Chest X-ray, AP view. Patient: 22 years old, sex M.
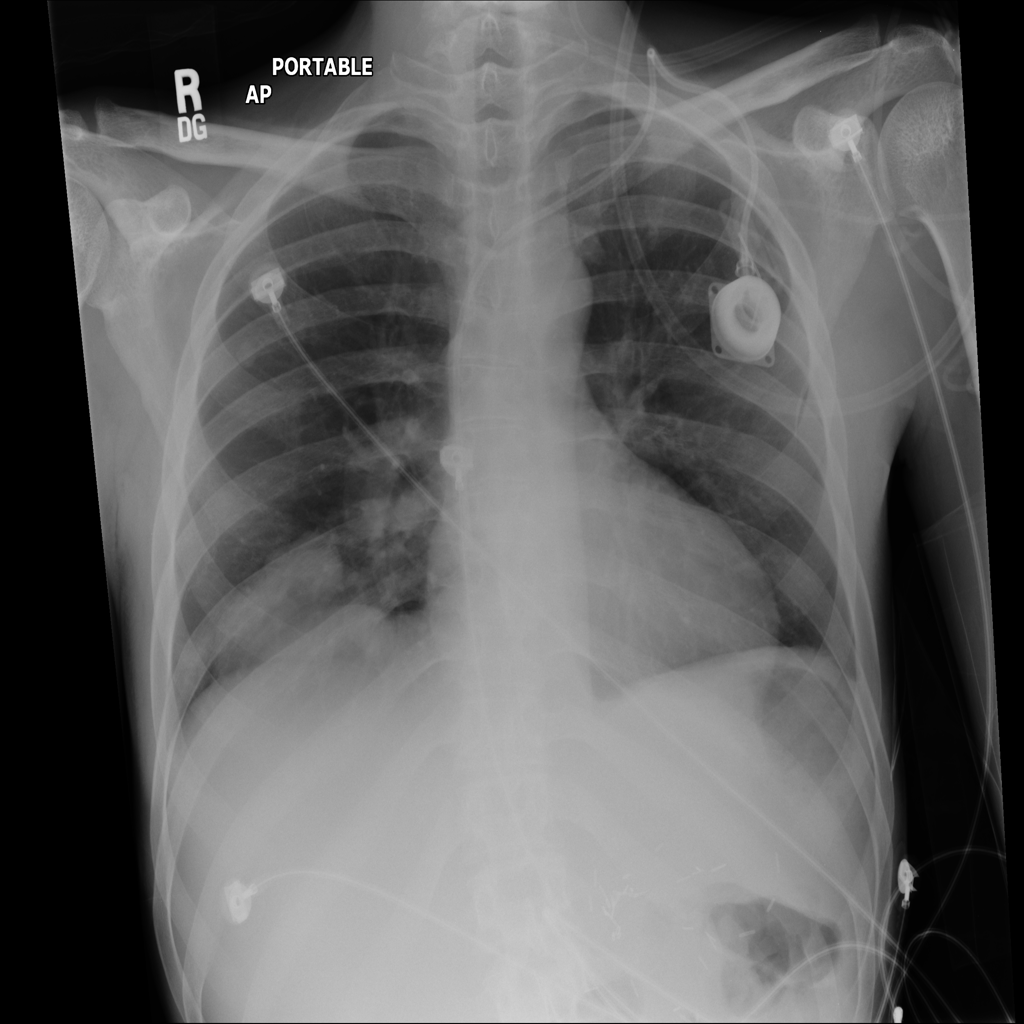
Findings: Effusion, Mass, Nodule